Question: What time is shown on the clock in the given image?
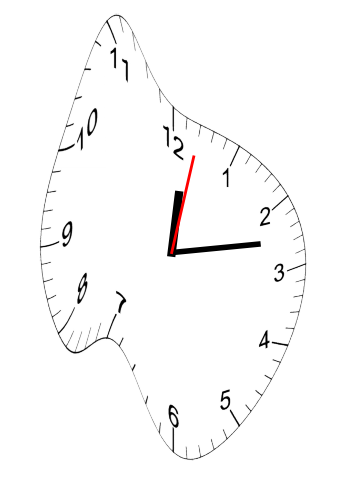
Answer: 12:13:02